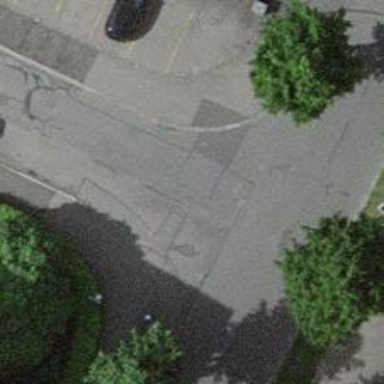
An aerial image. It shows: Residential road with asphalt surface. There are sidewalks on both sides. The parking lane on the left is perpendicular.